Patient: sex F, age 65
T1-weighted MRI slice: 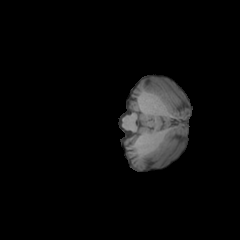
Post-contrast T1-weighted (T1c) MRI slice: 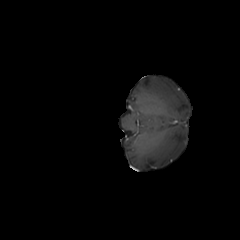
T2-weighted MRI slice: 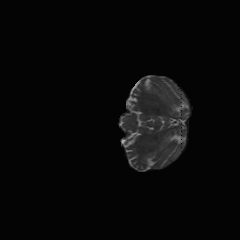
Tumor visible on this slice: no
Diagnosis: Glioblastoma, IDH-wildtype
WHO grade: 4